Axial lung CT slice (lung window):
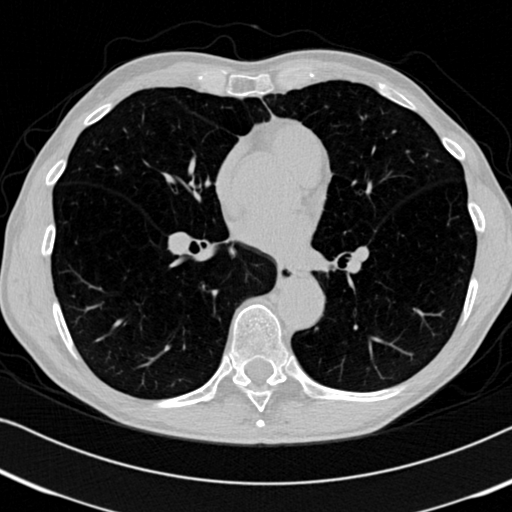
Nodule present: no